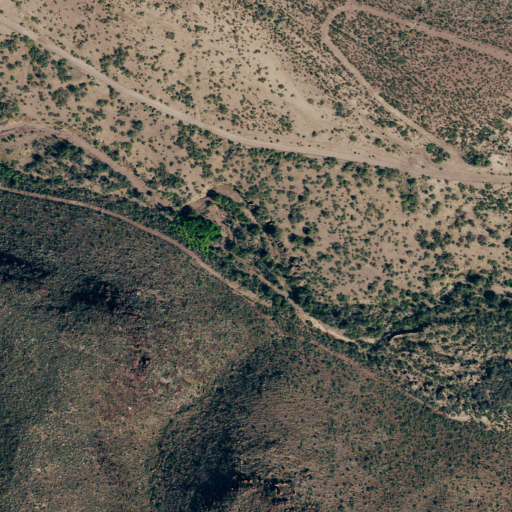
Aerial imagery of valley in Texas named Panther Canyon containing shrub and grassland